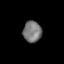
Tissue: lung
Cell type: Epithelial cells
Senescence score: 0.1494
Nuclear area (px): 387
Mean DAPI intensity: 118.587